Question: I am trying to assign a unique ID to companies that I have a list of. These companies have multiple products so the company name appears on multiple rows.
'''
=ARRAYFORMULA(IF($B2<>"",IF((COUNTIF($B$1:$B1,$B2)>0),INDEX($A$1:$R2,MATCH($B2,$B$1:$B1,0),12),CONCATENATE("C00",ROW($C2))),""))
'''
The above kind of works but it will assign C001 then it will see that Column C row value matches and skips but it ten assigns C009 if the next company name is 8 rows down rather than assigning C002 to this next company.
'''
=ARRAYFORMULA(IF($B2<>"",IF((COUNTIF($B$1:$B1,$B2)>0),INDEX($A$1:$R2,MATCH($B2,$B$1:$B1,0),12),CONCATENATE("RET00",ROW($B2))),""))
'''
I expect each different company name to have an incremental unique ID inputted to Company ID column rows.
Here is my data and expected result:

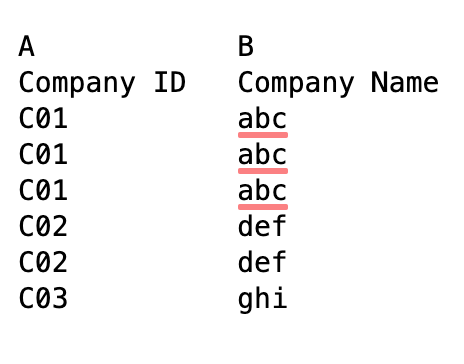
Answer: try it like this:
'''
=ARRAYFORMULA(IFERROR(VLOOKUP(B2:B,
{UNIQUE(INDIRECT("B2:B"&COUNTA(B2:B)+1)),
TEXT(ROW(INDIRECT("B1:B"&COUNTUNIQUE(B2:B))), "C0#")}, 2, 0)))
'''
<URL>